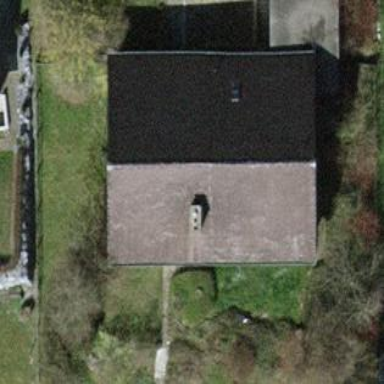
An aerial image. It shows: Detached building with gabled roof.